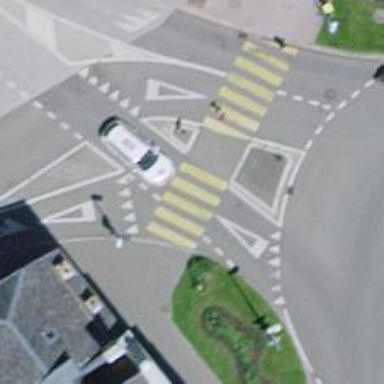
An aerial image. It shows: Marked road crossing with pedestrian island.